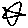
Label: star